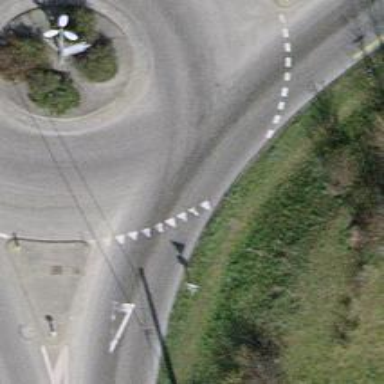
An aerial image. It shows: Secondary road made of asphalt leading to roundabout.